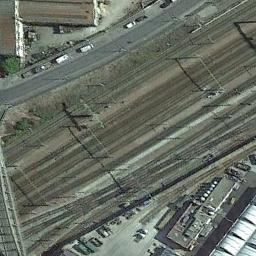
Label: railway